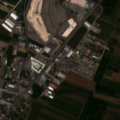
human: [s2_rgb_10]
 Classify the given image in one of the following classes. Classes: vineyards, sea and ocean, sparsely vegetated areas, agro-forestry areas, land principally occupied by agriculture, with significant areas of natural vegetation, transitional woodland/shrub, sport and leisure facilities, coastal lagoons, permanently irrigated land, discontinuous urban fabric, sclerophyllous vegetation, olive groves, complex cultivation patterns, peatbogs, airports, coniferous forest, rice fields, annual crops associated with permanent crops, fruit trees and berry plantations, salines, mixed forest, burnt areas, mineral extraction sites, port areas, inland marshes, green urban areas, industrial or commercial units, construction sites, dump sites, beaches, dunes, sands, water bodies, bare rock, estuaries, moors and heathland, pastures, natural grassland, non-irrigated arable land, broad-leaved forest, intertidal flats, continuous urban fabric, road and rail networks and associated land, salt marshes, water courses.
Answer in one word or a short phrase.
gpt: discontinuous urban fabric, industrial or commercial units, non-irrigated arable land, land principally occupied by agriculture, with significant areas of natural vegetation